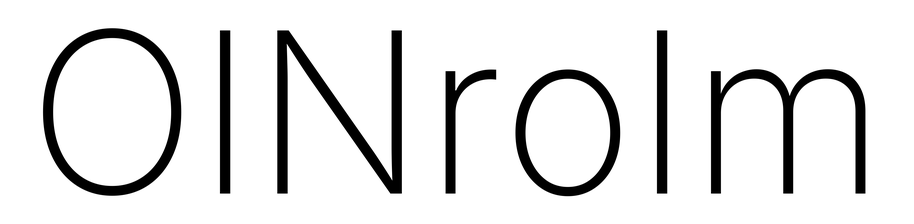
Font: Inter_ExtraLight